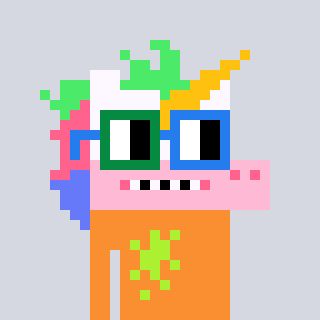
a pixel art character with square green and blue glasses, a unicorn-shaped head and a orange-colored body on a cool background